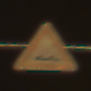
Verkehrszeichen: UnebeneFahrbahn
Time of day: Night
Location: Outdoor (Urban)
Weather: Clear
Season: NotSpecified
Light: Artificial